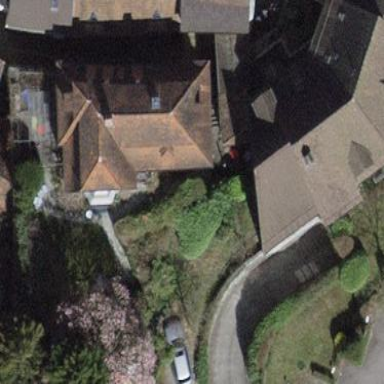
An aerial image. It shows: Building with tile roof.